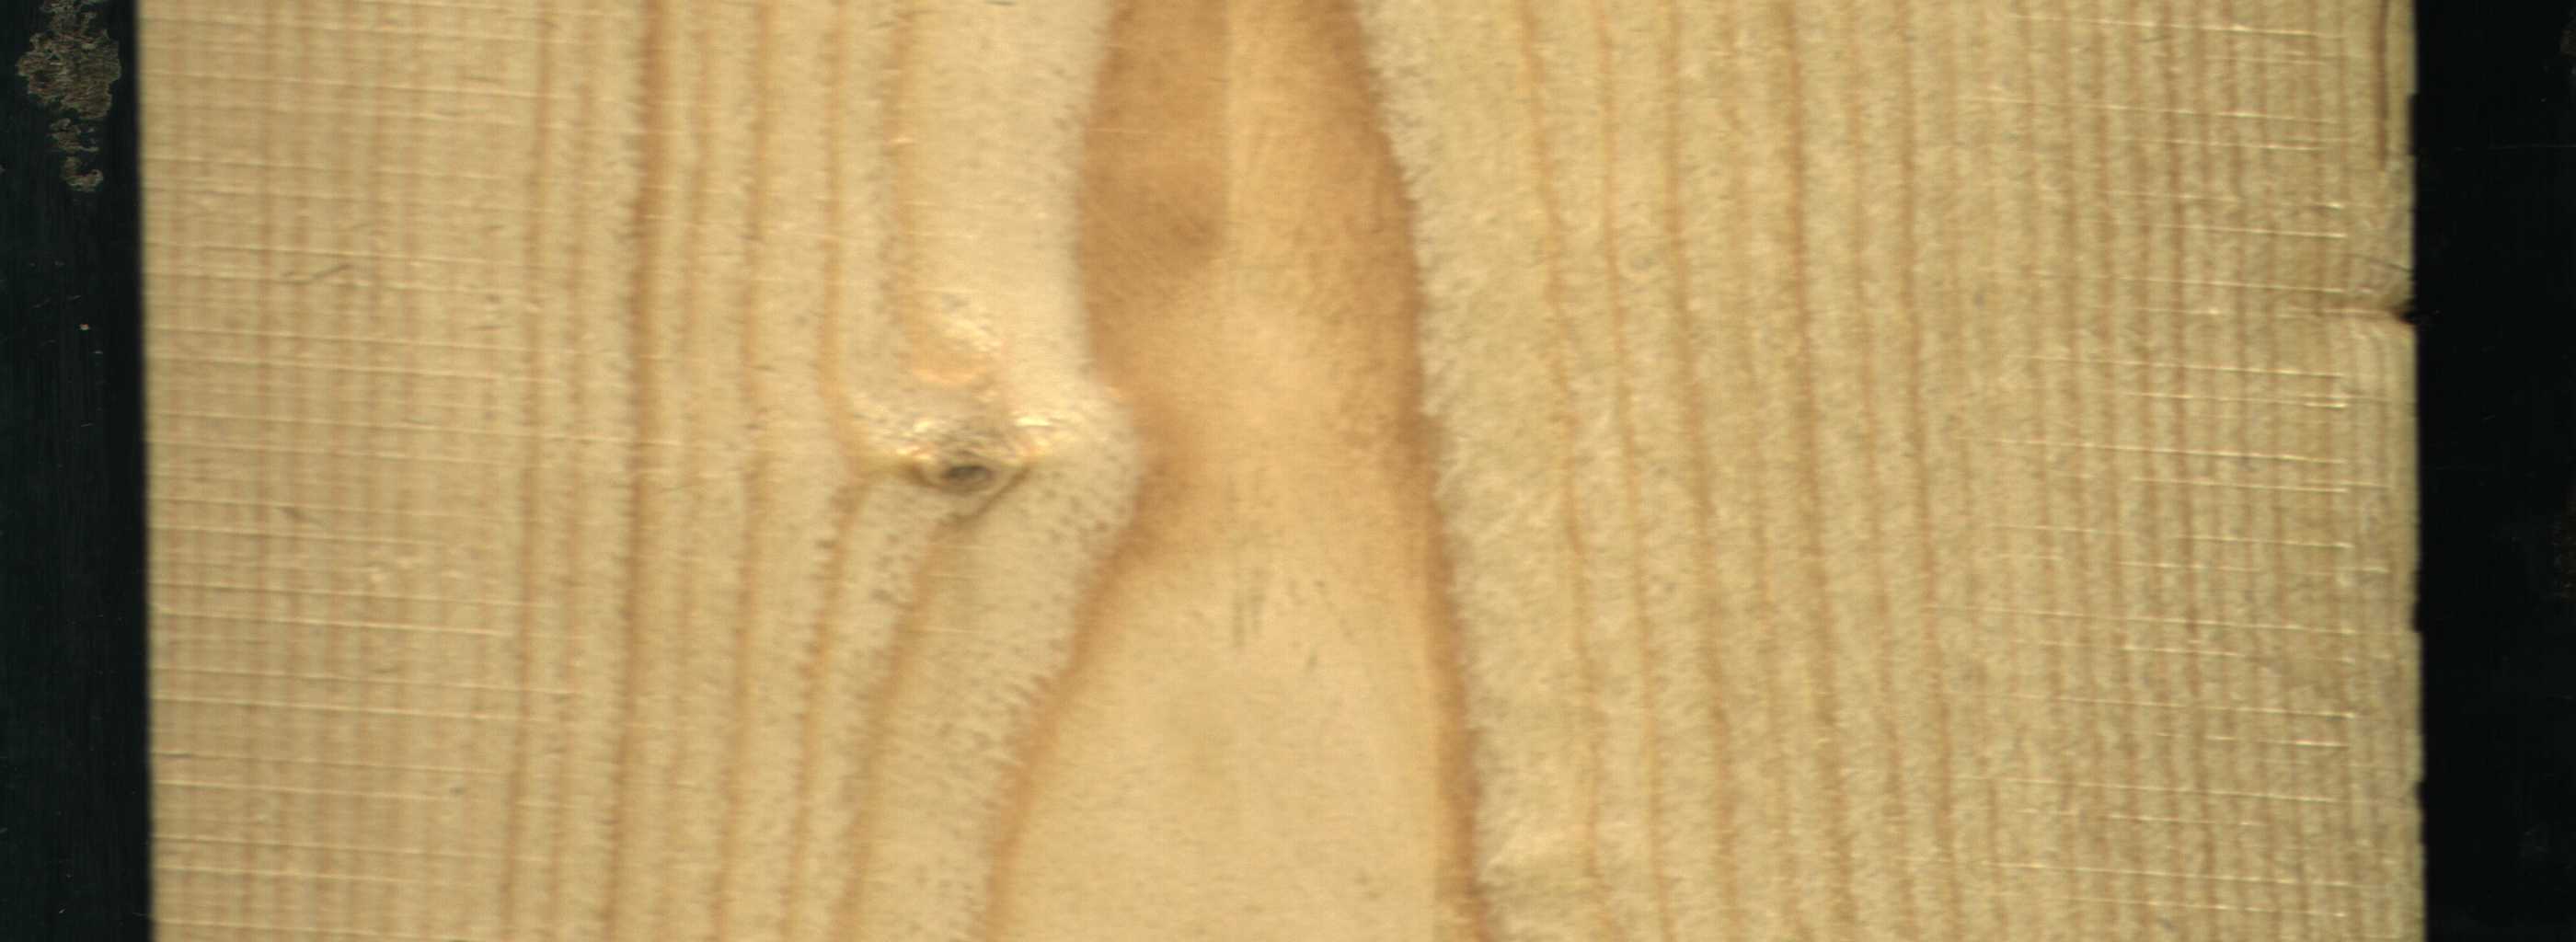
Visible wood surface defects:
Live_Knot